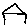
Label: house